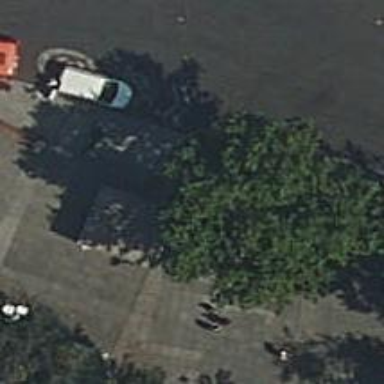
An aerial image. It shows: Kiosk.